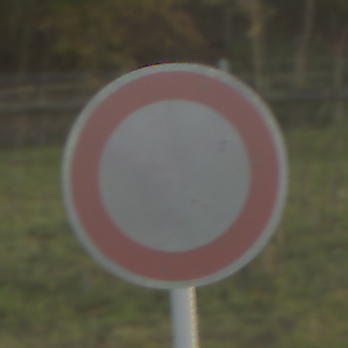
Verkehrszeichen: VerbotFahrzeugeAllerArt
Umgebung: Outdoor, Nature
Tageszeit: SunriseSunset
Wetter: PartlyCloudy
Licht: Natural
Jahreszeit: NotSpecified
Kontrast: LowContrast